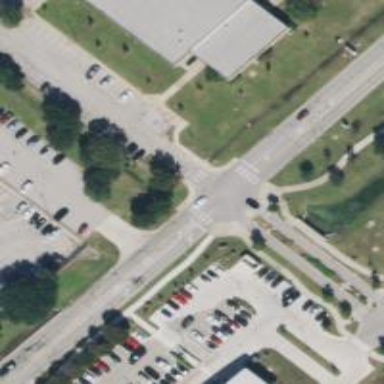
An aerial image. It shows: Road with stop sign.